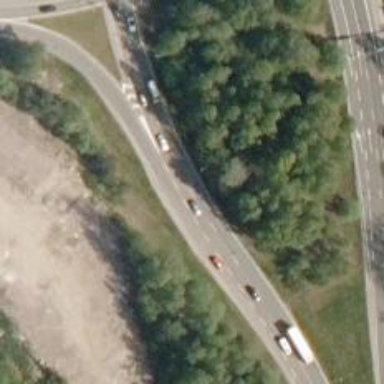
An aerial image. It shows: Trunk link road with asphalt surface. The road has functional class of tertiary.